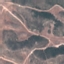
Label: HerbaceousVegetation